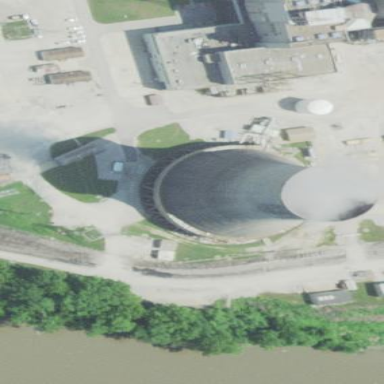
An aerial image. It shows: Industrial building with cooling tower. The tower serves as cooling system for the industrial facility.